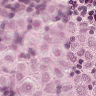
Metastatic tissue present: yes